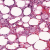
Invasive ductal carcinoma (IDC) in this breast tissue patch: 0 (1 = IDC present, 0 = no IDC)